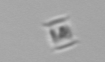
Label: Bacillariophyceae_morphotype1